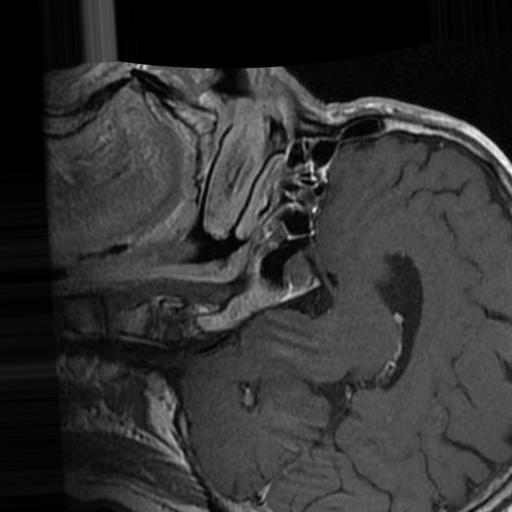
Label: brain_tumor